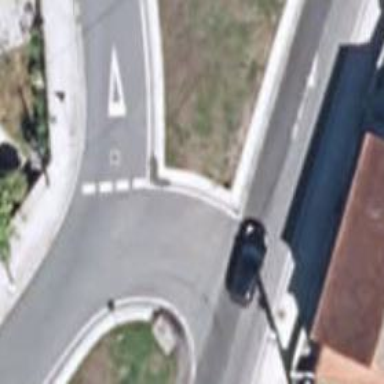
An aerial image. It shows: Tertiary road that leads to roundabout.